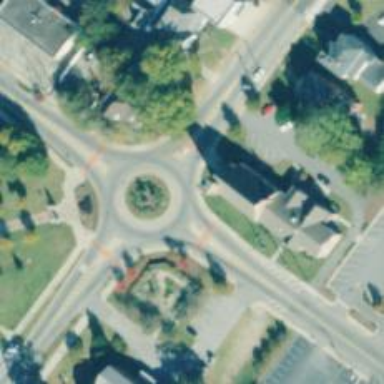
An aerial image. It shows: Tertiary road with asphalt surface leading to roundabout.